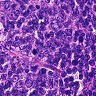
Metastatic tissue present: no